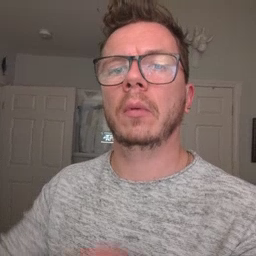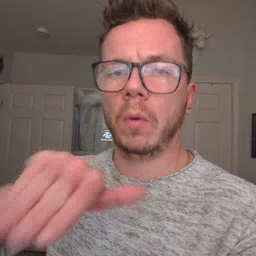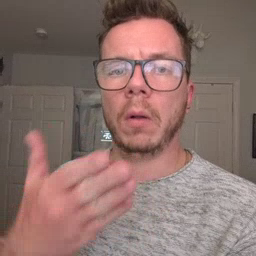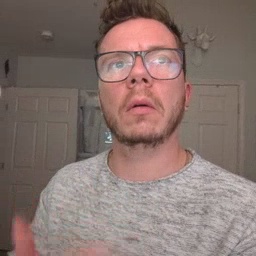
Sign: all